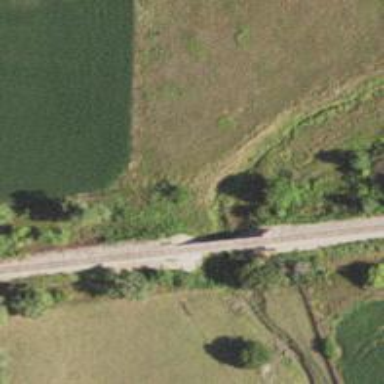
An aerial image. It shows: Railway bridge.